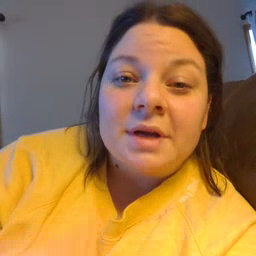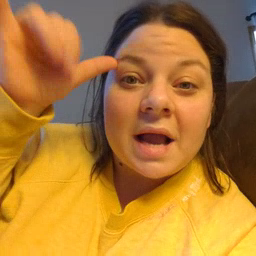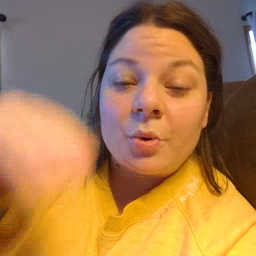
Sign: cowboy